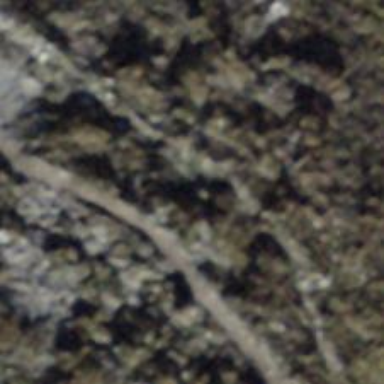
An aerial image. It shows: Path with pebblestone surface.